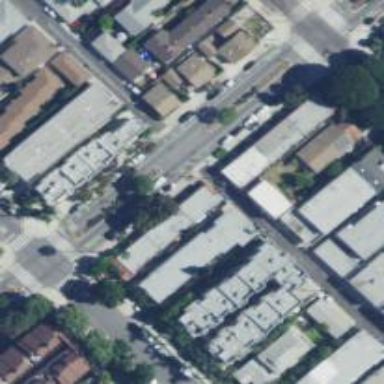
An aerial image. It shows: Asphalt alley with residential buildings on either side.